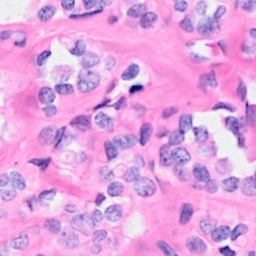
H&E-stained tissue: Breast